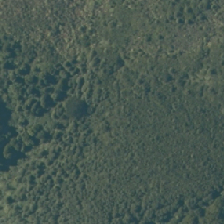
Land cover: broadleaved_indigenous_hardwood